Question: At first I thought this was a problem with my app, but it seems to be happening in any app (though interestingly, not the home screen) in the gingerbread emulator.
To replicate my issue, open eclipse and fire up the android emulator for gingerbread (I'm using the "Google APIs - API Level 9" as my target)
So the procedure to duplicate once the emulator loads is
press LCtrl-F11 to shift orientation to landscape, then again to switch to portrait
The view rotates to landscape, and then back to portrait, as expected
the view rotates to landscape, and then nothing, it stays in landscape even the emulator is displaying the phone in landscape mode (see below)

Has anyone else had this issue, or have I installed the emulator in some incorrect way - this hasn't been an issue with any of the previous emulators
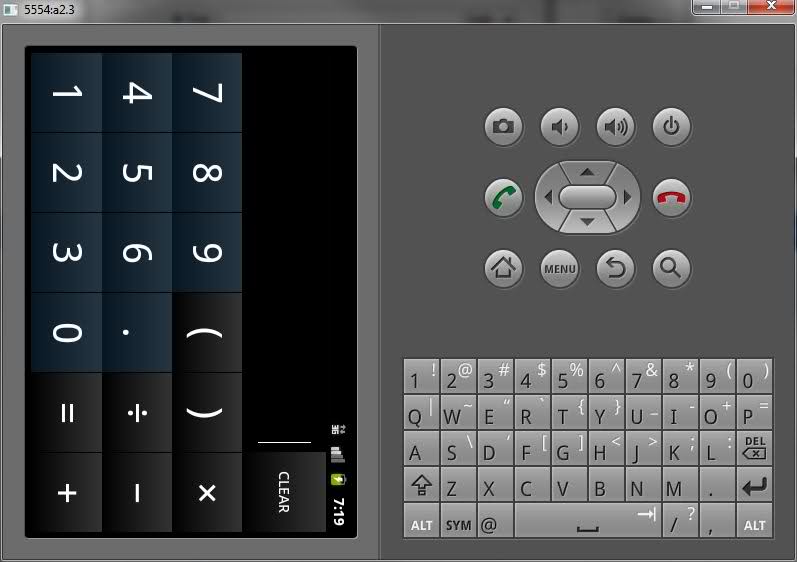
Answer: Actually, I have run into that problem occasionally before, though it does seem to get progressively worse with each passing tools release. There is nothing wrong with your installation or how you are using the program, AFAIK. You might try using Ctrl-F12 to switch back rather than Ctrl-F11 and see if that improves matters. I think the problem may stem from the emulator trying to emulate four-way orientation, but that is just a guess.